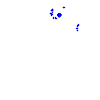
Particle: electron